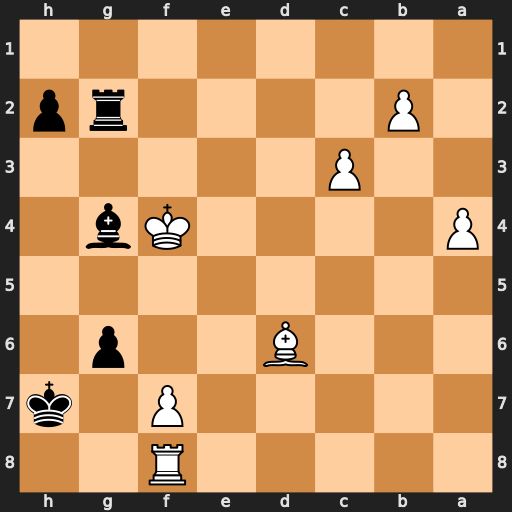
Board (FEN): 5R2/5P1k/3B2p1/8/P4Kb1/2P5/1P4rp/8
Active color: b
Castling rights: -
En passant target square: -
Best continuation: Rf2+ Kxg4 h1=Q Rh8+ Kxh8